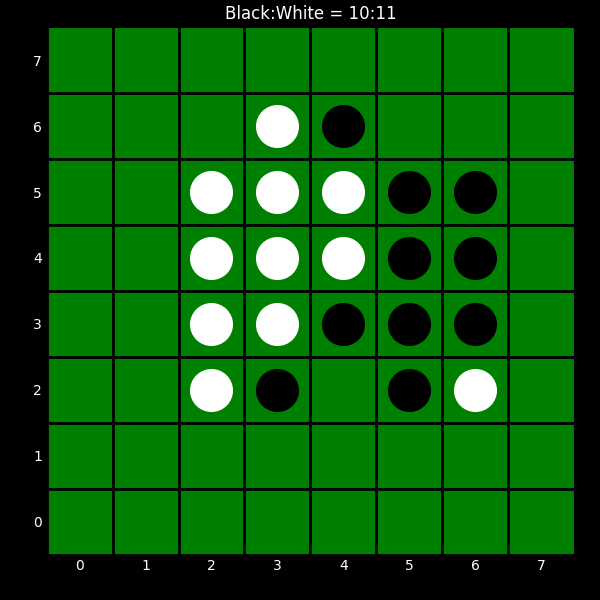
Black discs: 10
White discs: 11